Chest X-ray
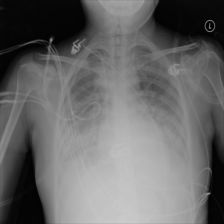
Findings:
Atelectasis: negative
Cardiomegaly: negative
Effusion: positive
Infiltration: negative
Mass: negative
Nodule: negative
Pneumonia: negative
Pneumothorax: negative
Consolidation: negative
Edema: positive
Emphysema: negative
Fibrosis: negative
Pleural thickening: negative
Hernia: negative